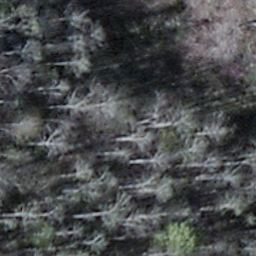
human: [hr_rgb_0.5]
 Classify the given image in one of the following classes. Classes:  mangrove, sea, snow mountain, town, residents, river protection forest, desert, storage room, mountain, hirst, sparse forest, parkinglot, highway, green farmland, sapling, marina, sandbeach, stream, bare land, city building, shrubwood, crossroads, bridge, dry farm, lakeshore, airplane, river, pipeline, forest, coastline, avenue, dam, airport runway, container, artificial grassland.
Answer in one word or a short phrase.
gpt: shrubwood